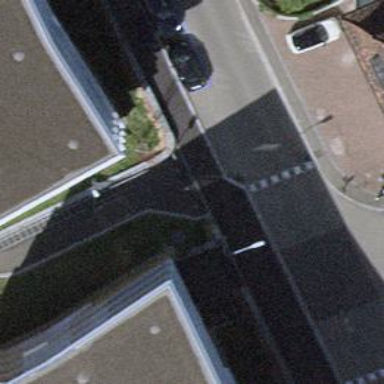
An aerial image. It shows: Bollard.